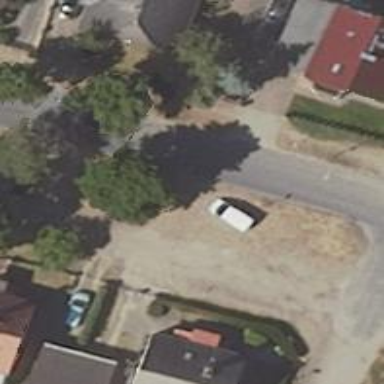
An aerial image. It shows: Asphalt road in residential area.